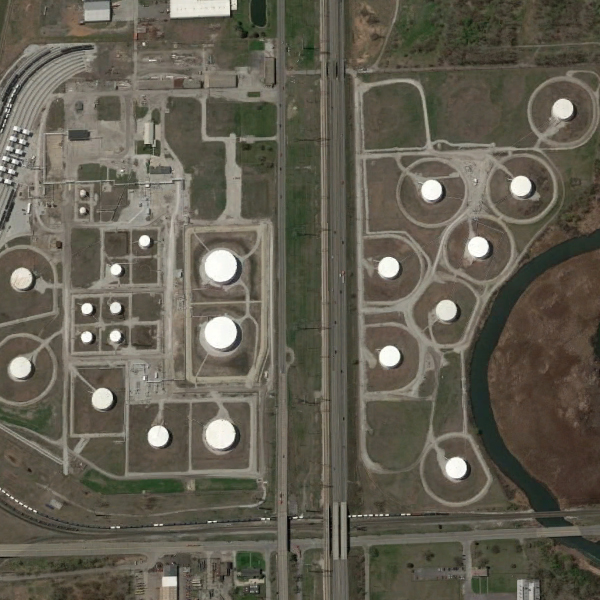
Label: StorageTanks